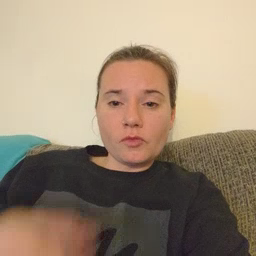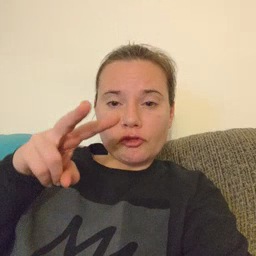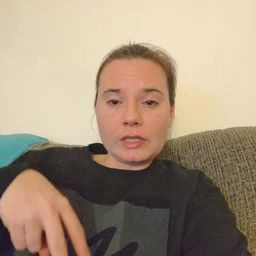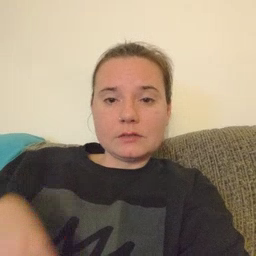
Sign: read